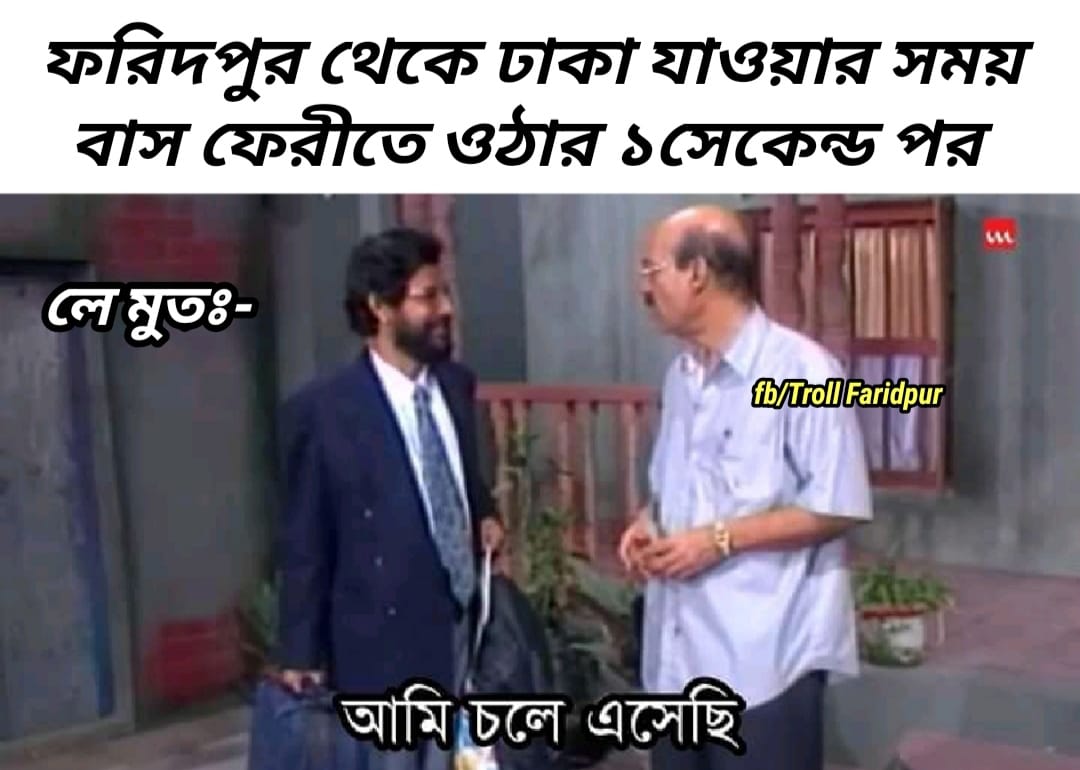
Caption: ফরিদপুর থেকে ঢাকা যাওয়ার সময় বাস ফেরীতে ওঠার ১ সেকেন্ড পর    লে মুতঃ-     আমি চলে এসেছি
Label: non-hate